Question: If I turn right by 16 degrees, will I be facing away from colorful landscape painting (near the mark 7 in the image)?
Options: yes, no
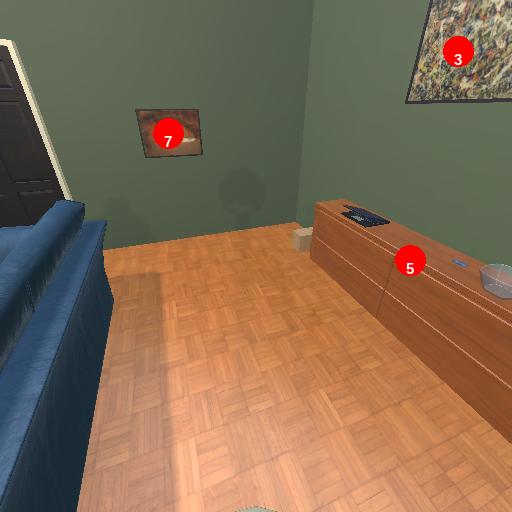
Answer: yes